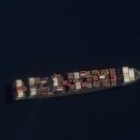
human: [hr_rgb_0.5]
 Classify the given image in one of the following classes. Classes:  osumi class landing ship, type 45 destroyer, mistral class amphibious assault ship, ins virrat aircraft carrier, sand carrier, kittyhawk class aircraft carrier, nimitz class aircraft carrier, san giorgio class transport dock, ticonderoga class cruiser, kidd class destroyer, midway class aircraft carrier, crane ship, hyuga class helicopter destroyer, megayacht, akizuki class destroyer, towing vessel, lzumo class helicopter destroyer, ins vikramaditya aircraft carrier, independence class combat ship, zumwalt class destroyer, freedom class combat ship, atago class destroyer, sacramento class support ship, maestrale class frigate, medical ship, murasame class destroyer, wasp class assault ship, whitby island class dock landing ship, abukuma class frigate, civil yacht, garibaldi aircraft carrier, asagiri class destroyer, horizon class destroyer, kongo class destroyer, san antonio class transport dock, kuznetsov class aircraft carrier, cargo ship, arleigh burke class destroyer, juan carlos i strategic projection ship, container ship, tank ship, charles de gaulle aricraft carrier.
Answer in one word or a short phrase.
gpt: Container ship